Field crop: maize
Growth stage: 1
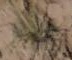
Species: salsola